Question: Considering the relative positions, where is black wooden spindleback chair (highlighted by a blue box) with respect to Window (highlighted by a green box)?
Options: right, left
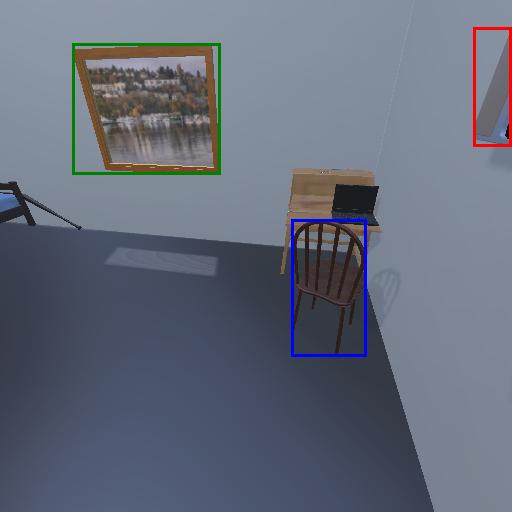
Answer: right